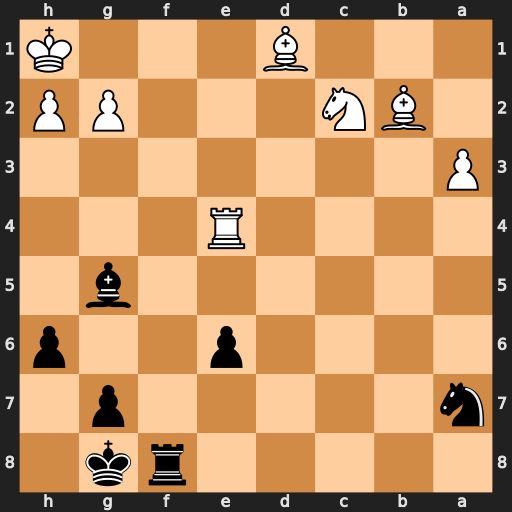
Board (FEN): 5rk1/n5p1/4p2p/6b1/4R3/P7/1BN3PP/3B3K
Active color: b
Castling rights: -
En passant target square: -
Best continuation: Rf1#